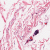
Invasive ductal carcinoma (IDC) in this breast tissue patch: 0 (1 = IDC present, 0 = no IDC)